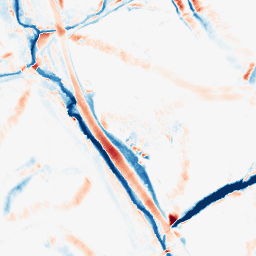
Category: morphological
Decomposition family: morphological_diamond
Decomposition parameters: operation: average
radius: 10
Upsampling method: regularized
Upsampling parameters: scale: 4
lambda_reg: 0.001
Upsampling scale: 4